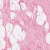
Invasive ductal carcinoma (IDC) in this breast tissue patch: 0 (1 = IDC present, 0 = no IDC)